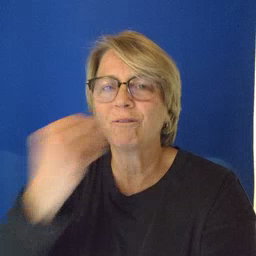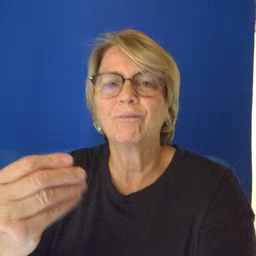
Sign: wolf